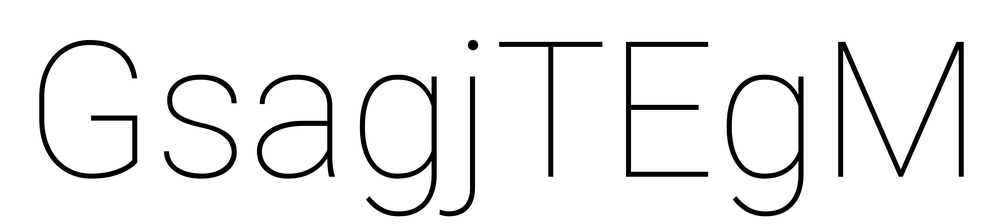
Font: Roboto_Thin